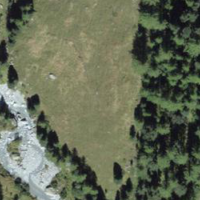
EUNIS habitat code: 43
Species observed at this site:
Bistorta vivipara
Parnassius apollo
Phyteuma betonicifolium
Parus major
Turdus merula